Field crop: maize
Growth stage: 2
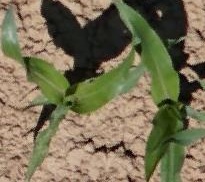
Species: maize